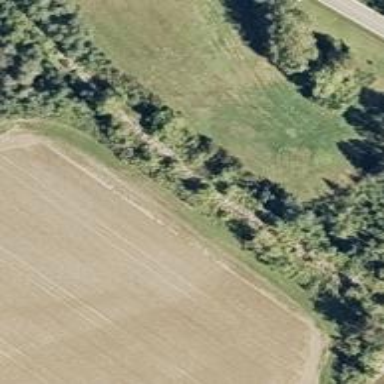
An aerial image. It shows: Abandoned railway.